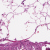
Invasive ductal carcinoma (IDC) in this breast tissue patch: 0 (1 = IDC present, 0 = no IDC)